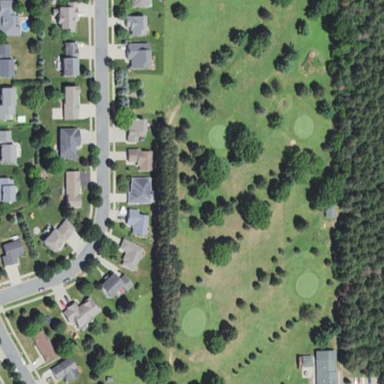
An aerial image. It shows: Golf course surrounded by greenery.